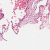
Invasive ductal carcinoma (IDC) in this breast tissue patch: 0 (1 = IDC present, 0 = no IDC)